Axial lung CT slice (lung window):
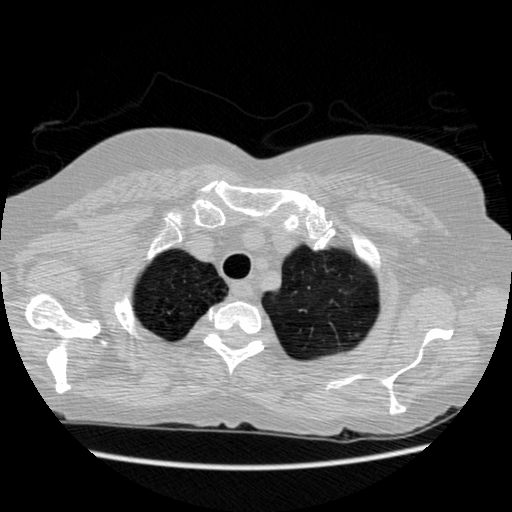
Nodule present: yes
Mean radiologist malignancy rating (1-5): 4